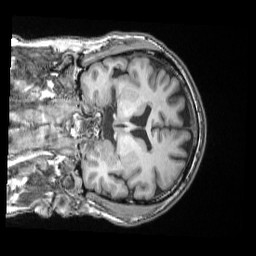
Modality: T1w
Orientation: coronal
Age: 46
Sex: male
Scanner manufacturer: siemens
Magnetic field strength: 3 T
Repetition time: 2 s
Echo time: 0.00339 s